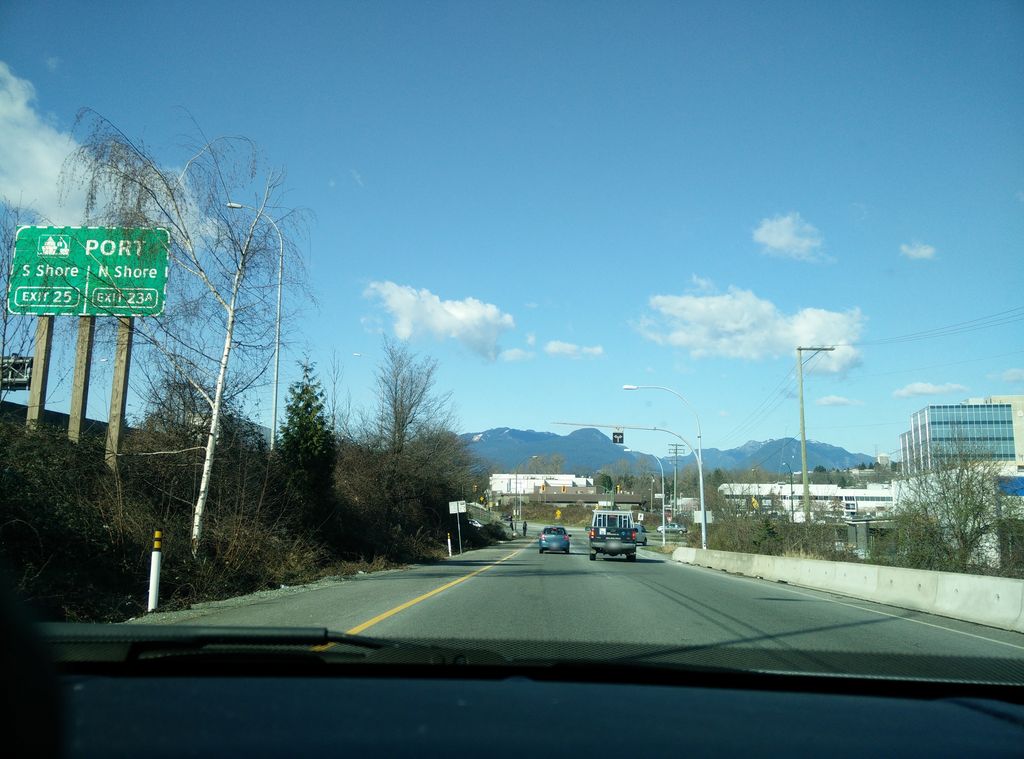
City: vancouver